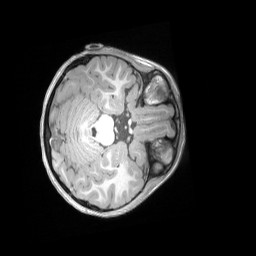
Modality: T1w
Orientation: axial
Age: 5
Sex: female
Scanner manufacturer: siemens
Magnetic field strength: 3 T
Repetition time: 2.53 s
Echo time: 0.00164 s